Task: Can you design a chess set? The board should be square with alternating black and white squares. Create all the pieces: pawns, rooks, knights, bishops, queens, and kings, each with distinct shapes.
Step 1404:
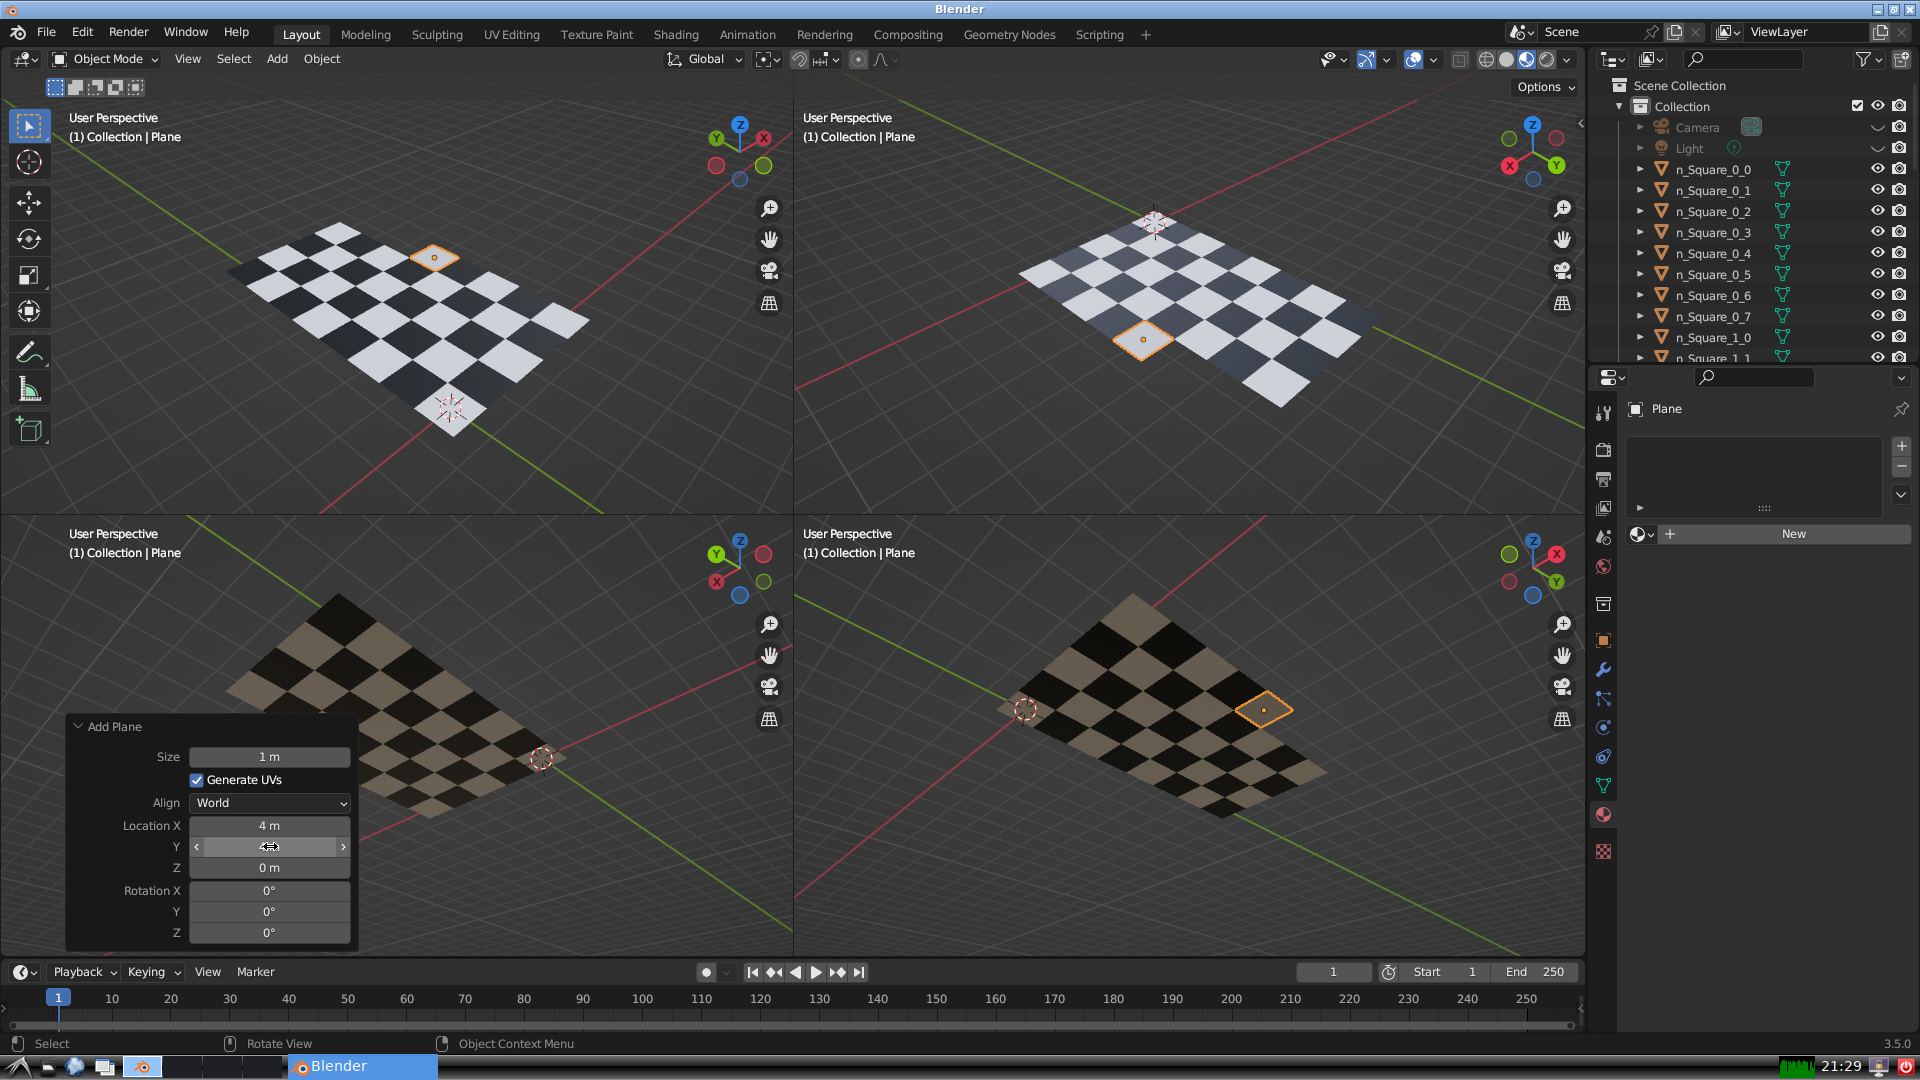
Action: {"mouse_move": [270, 867]}